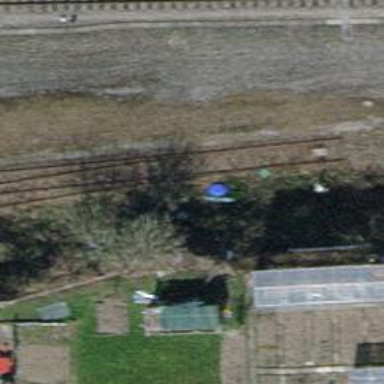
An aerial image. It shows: Abandoned railway yard with electrified contact line.Only one track is present in the yard.